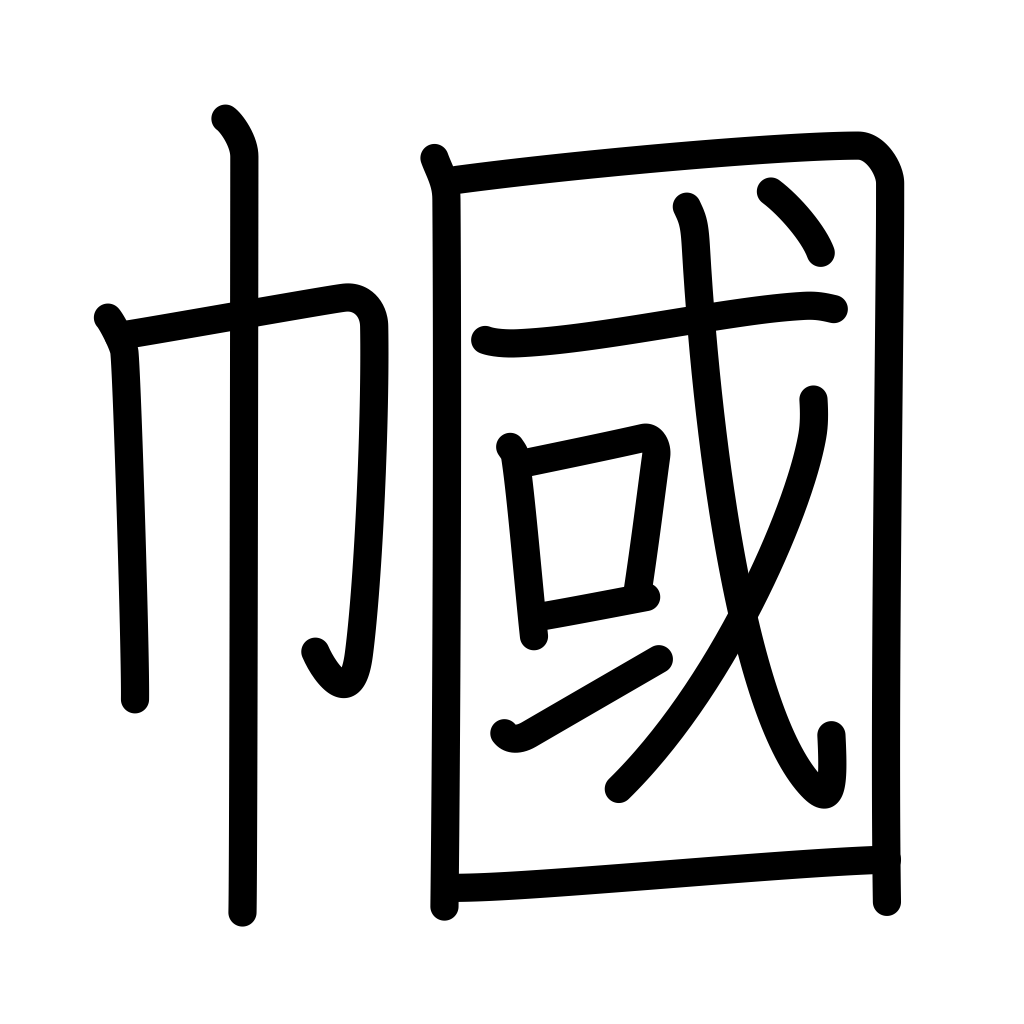
Meaning: woman's head covering, veil